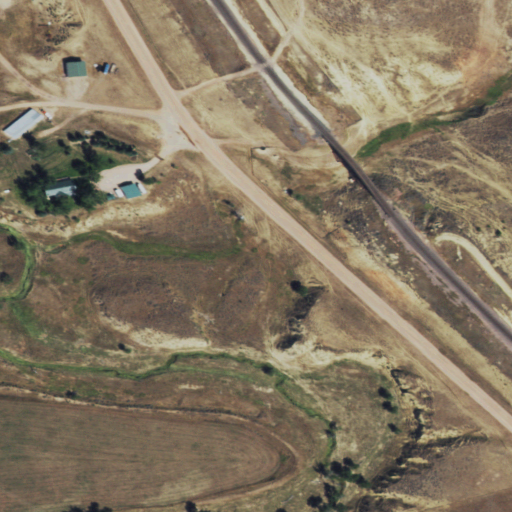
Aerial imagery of valley in Wyoming named Barker Draw containing shrub, grassland, pasture, low intensity development, open development, and herbaceous wetlands